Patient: sex F, age 73
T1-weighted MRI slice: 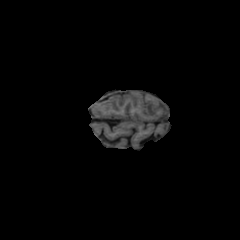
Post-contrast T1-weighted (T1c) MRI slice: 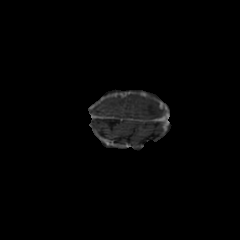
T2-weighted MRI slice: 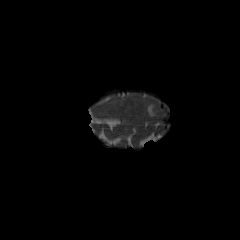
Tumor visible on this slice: yes
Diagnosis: Glioblastoma, IDH-wildtype
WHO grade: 4